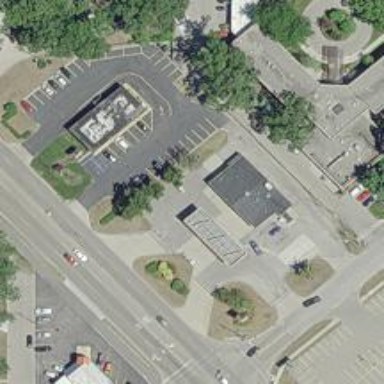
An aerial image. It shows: Convenience shop.